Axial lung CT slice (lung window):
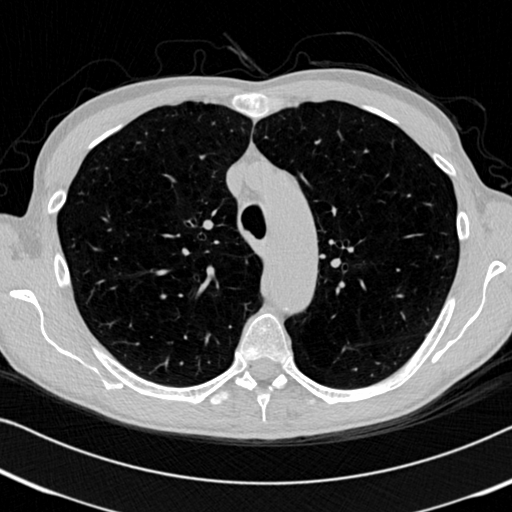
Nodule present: no